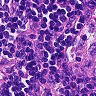
Metastatic tissue present: no